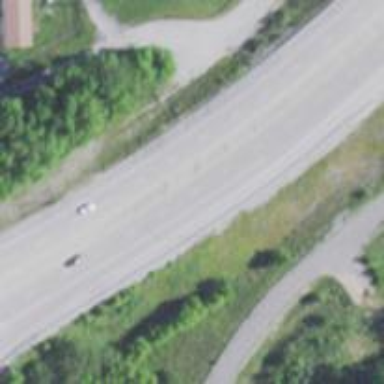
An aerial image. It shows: Trunk highway.